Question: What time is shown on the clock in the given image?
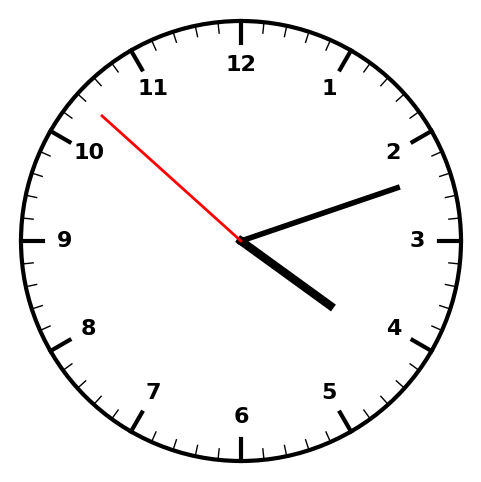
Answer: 04:11:52